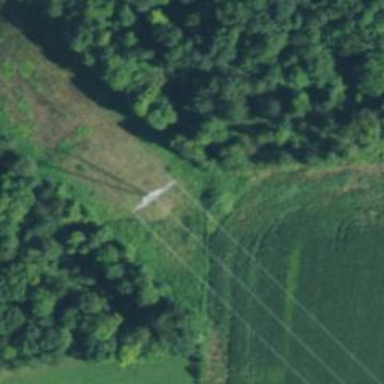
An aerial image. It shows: Lattice structure tower used for power transmission.